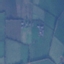
Land use / land cover: Pasture